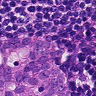
Metastatic tissue present: yes